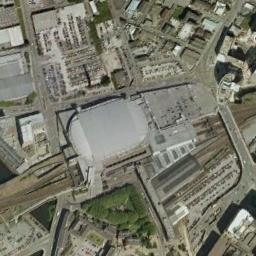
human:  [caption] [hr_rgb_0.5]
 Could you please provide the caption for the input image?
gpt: The railway station has some railways, A big building and a parking lot and some other buildings are next to the railway station .

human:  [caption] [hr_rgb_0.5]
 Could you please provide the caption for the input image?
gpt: There is a railway station under construction in the city .

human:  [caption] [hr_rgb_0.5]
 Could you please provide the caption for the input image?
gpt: Many buildings are beside the railway station .

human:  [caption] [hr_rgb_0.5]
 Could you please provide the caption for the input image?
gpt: The railway station is next to some buildings and trees .

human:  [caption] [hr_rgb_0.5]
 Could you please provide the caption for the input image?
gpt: There are many buildings around the gray railway station .